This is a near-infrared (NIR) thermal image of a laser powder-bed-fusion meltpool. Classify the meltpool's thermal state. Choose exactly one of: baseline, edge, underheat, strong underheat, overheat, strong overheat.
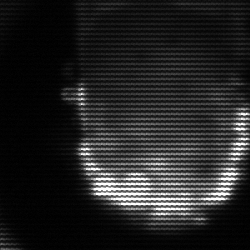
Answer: baseline